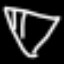
Label: diamond